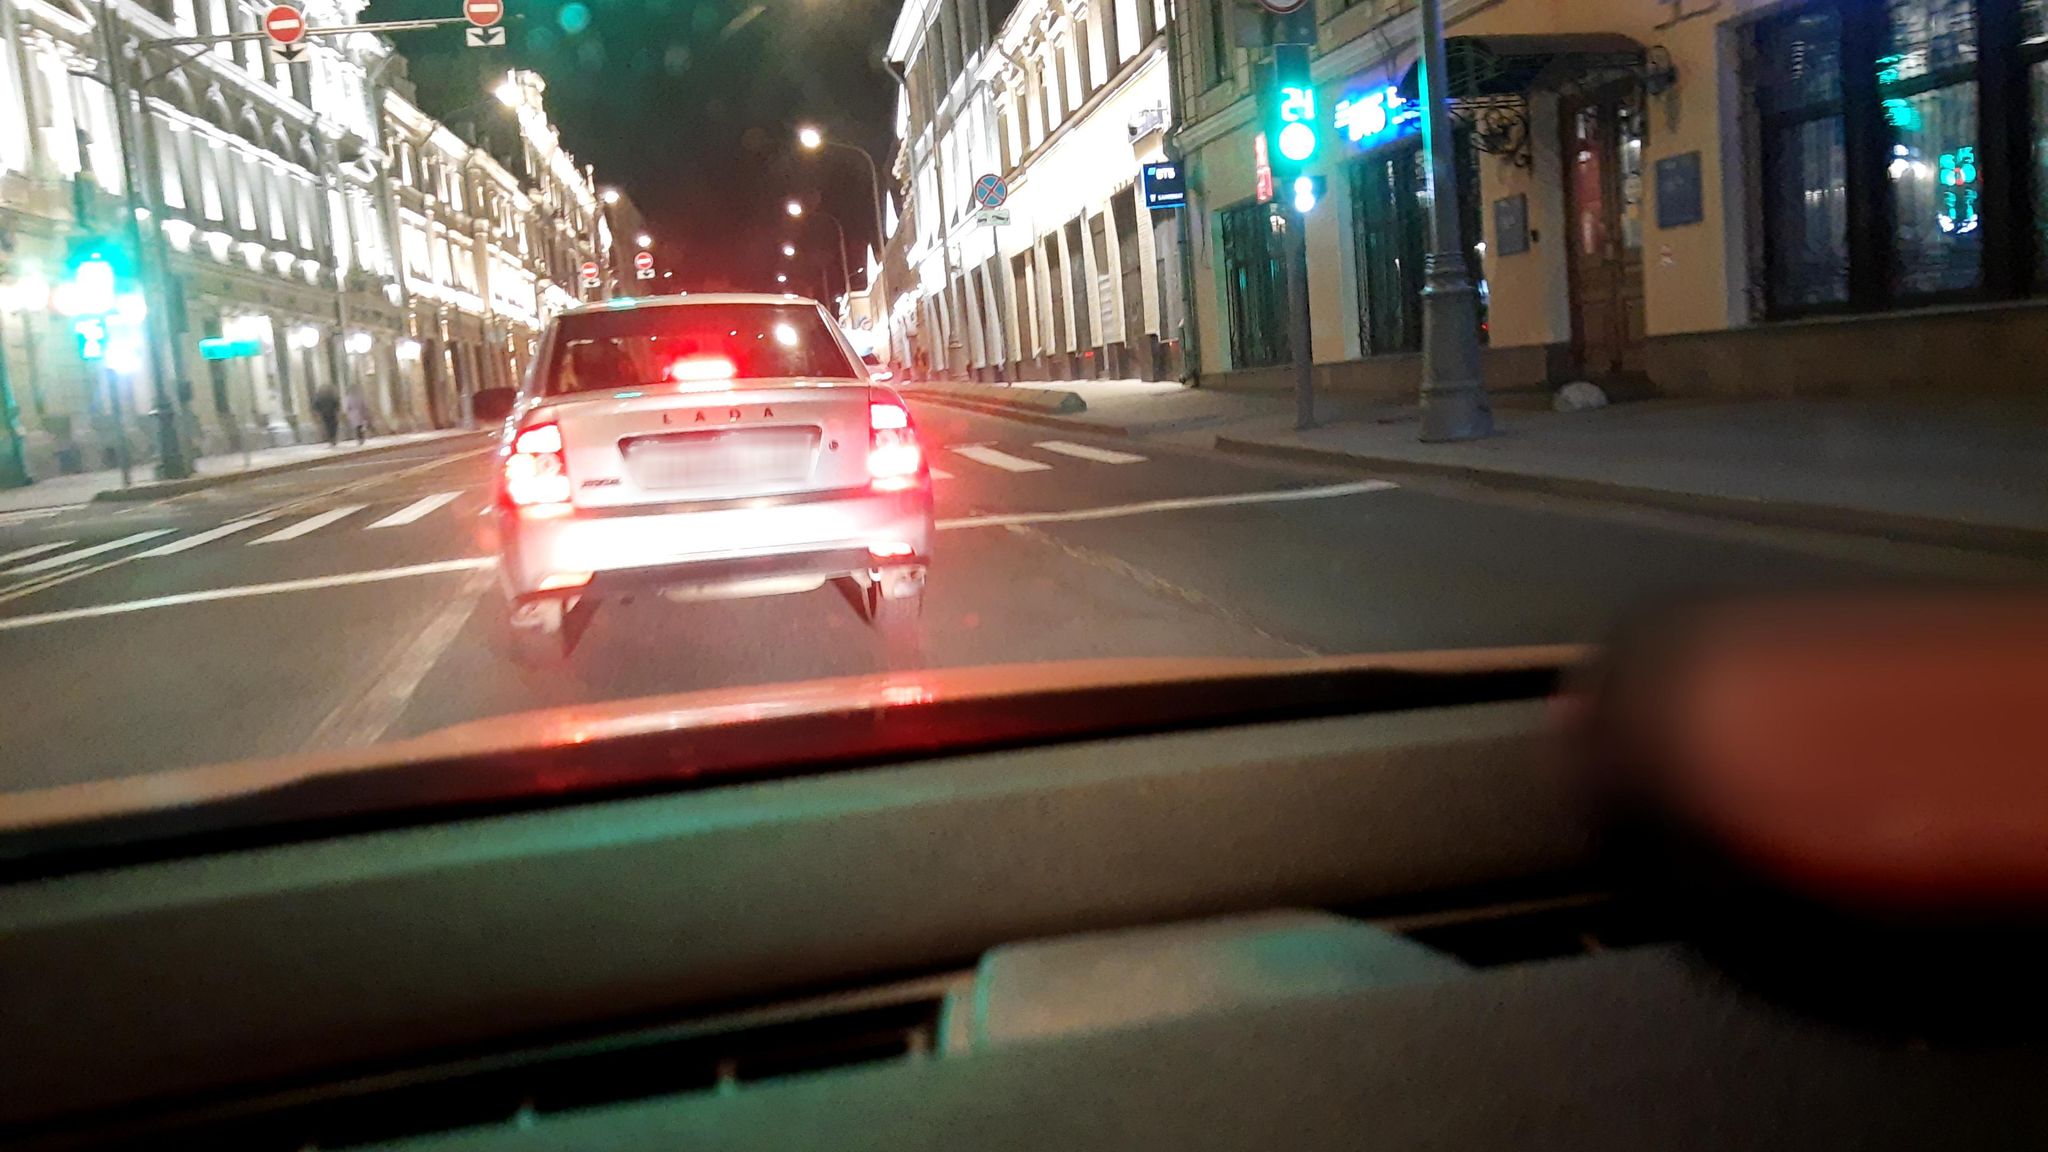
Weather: clear
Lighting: night
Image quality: slightly poor
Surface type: driving surface
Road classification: secondary
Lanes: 4
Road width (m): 5
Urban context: urban centre
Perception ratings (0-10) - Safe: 2.79, Lively: 4.57, Beautiful: 4.21, Boring: 1.7, Depressing: 5.65, Wealthy: 1.12